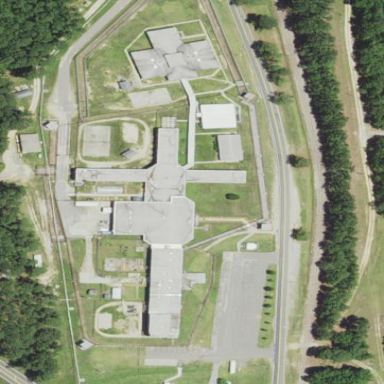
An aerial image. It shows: Prison.